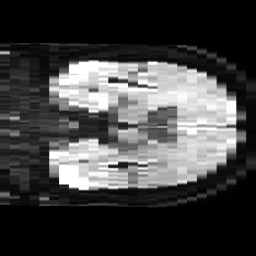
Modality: TRACE
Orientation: coronal
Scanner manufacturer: philips
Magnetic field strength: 3 T
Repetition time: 4.075 s
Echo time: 0.05949 s